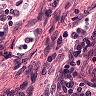
Metastatic tissue present: no